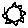
Label: sun